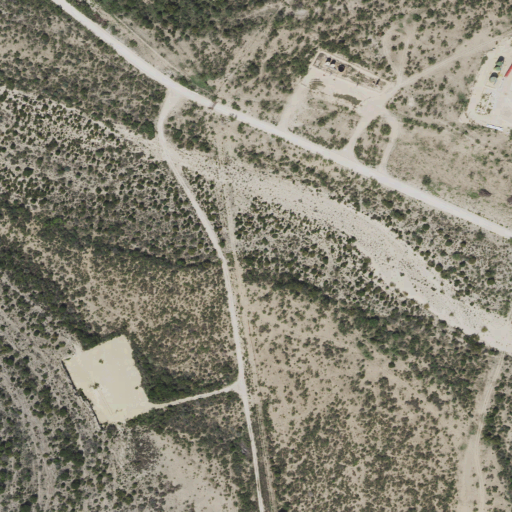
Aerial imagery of valley in Texas named Scott Canyon containing shrub, low intensity development, open development, and medium intensity development